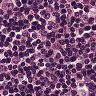
Metastatic tissue present: yes